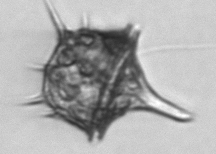
Label: Amylax